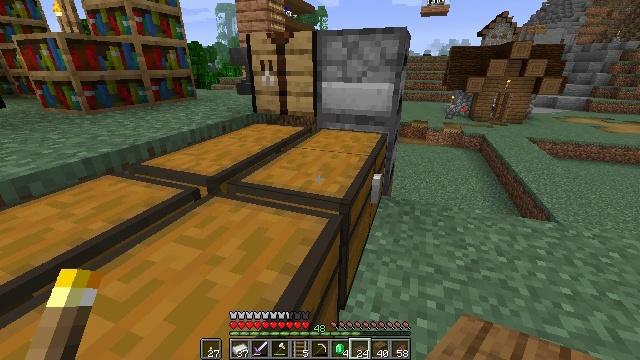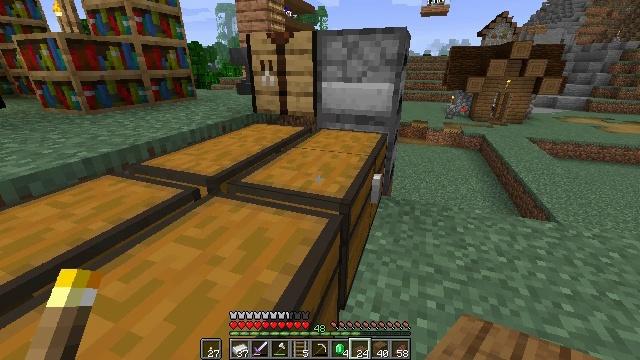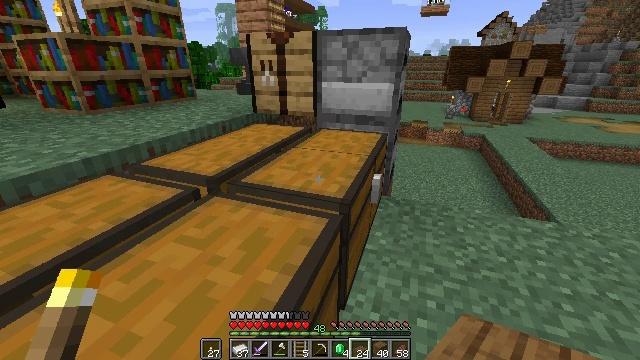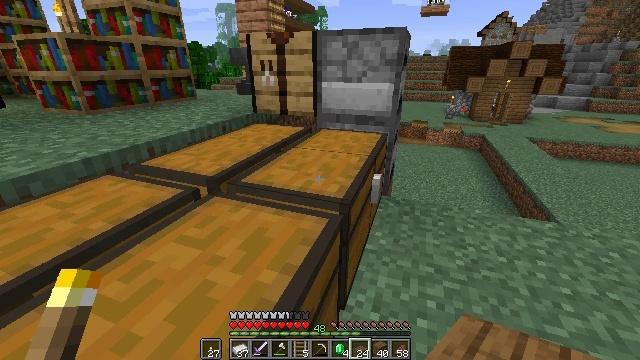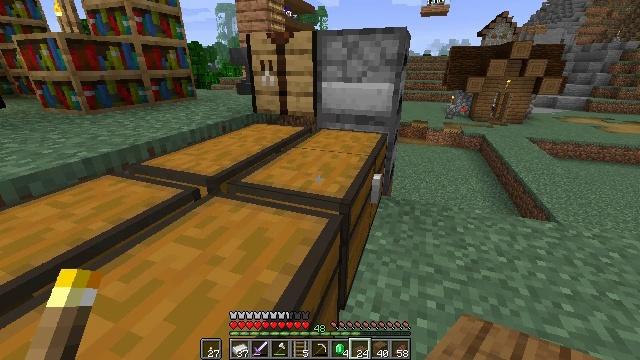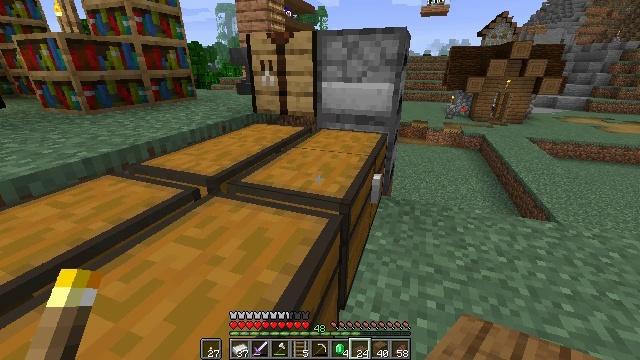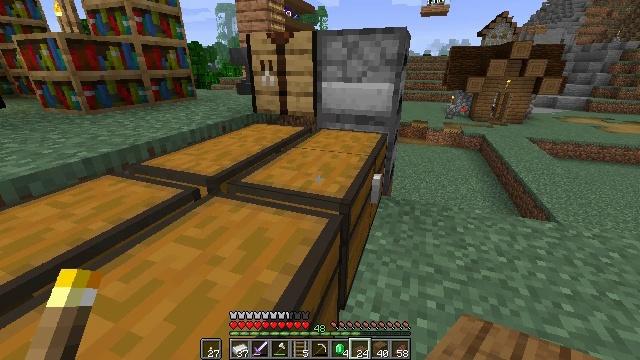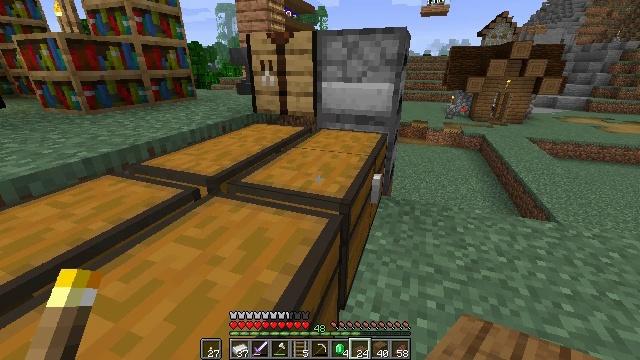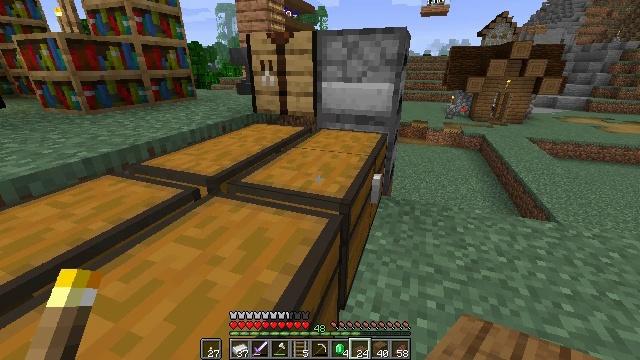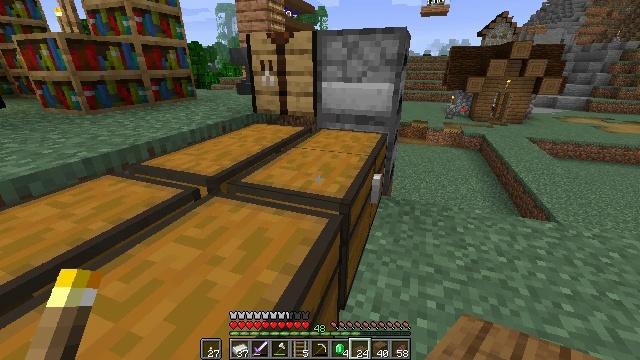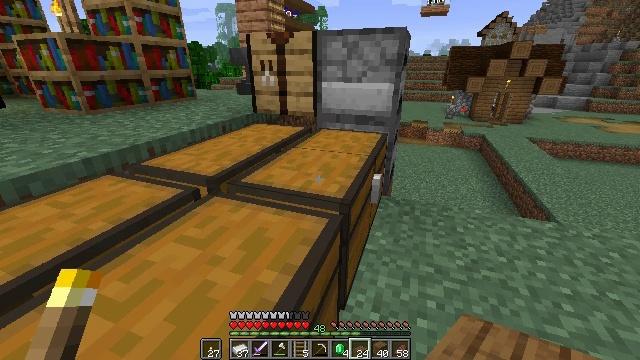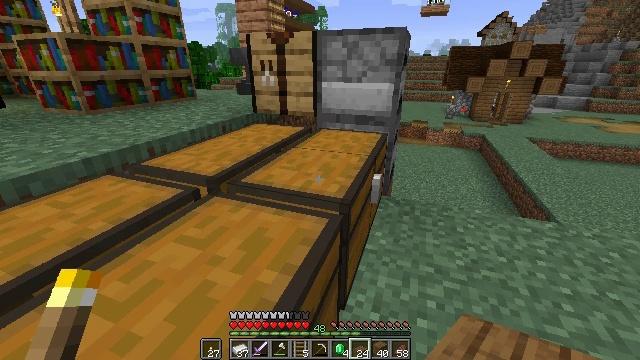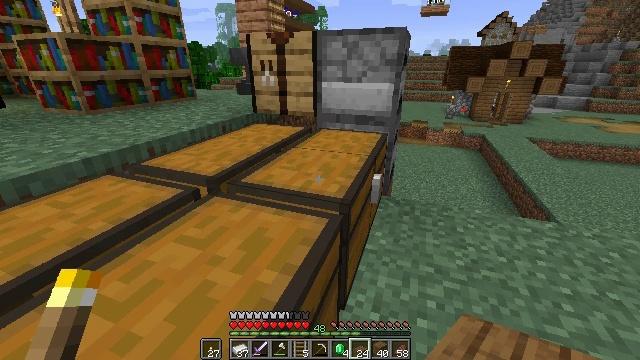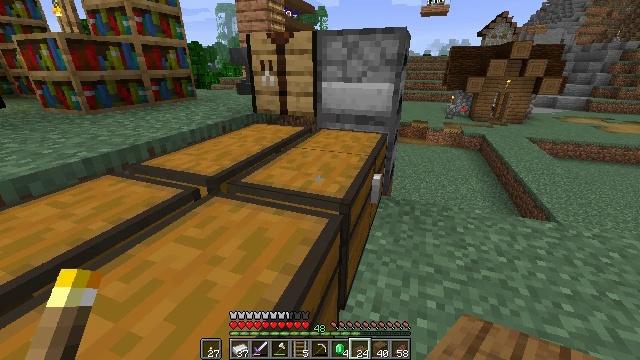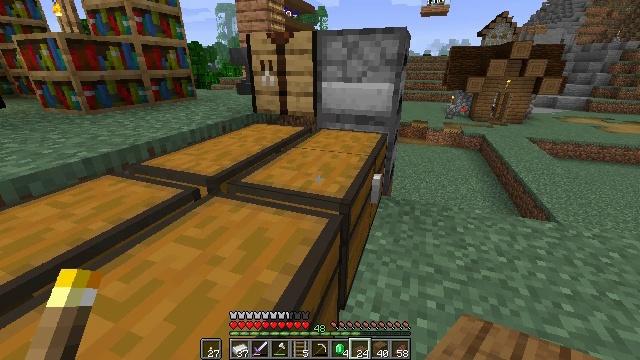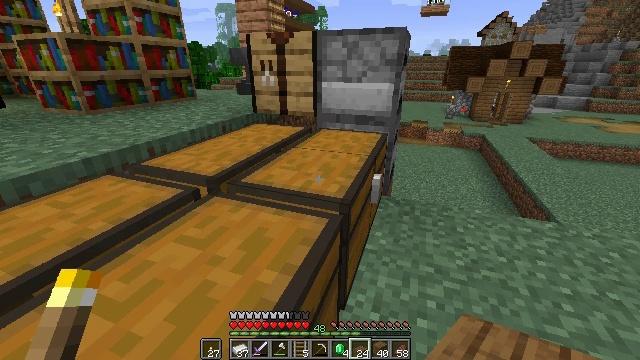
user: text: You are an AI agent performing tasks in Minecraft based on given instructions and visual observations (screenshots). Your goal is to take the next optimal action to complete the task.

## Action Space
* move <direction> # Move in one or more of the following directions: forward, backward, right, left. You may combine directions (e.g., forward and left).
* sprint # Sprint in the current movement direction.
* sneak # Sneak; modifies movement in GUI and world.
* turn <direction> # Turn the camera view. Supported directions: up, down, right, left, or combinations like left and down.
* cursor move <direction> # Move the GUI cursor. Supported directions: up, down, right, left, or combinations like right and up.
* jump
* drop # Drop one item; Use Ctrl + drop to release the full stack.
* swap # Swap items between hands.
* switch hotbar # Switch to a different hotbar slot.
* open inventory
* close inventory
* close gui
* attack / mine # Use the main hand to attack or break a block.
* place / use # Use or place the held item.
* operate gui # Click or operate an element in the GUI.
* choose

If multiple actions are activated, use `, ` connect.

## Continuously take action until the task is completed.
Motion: motion action
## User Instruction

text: Remove a spruce slab from the inventory.
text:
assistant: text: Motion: no_op
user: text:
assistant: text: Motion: no_op
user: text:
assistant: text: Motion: no_op
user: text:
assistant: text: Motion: no_op
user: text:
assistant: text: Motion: no_op
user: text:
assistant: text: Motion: no_op
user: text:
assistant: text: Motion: no_op
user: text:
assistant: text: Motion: no_op
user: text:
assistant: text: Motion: no_op
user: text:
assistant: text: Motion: no_op
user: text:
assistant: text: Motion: no_op
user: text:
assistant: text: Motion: no_op
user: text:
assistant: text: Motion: no_op
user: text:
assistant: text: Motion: no_op
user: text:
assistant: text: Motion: no_op
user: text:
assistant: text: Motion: no_op
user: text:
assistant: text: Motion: no_op
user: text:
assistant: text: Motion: no_op
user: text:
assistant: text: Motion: no_op
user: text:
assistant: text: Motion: no_op
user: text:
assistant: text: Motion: no_op
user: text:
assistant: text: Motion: no_op
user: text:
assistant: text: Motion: no_op
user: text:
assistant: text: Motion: no_op
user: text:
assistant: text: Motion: no_op
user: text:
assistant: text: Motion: no_op
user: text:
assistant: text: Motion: no_op
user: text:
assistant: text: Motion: no_op
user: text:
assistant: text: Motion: no_op
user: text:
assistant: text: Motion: no_op